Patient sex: F
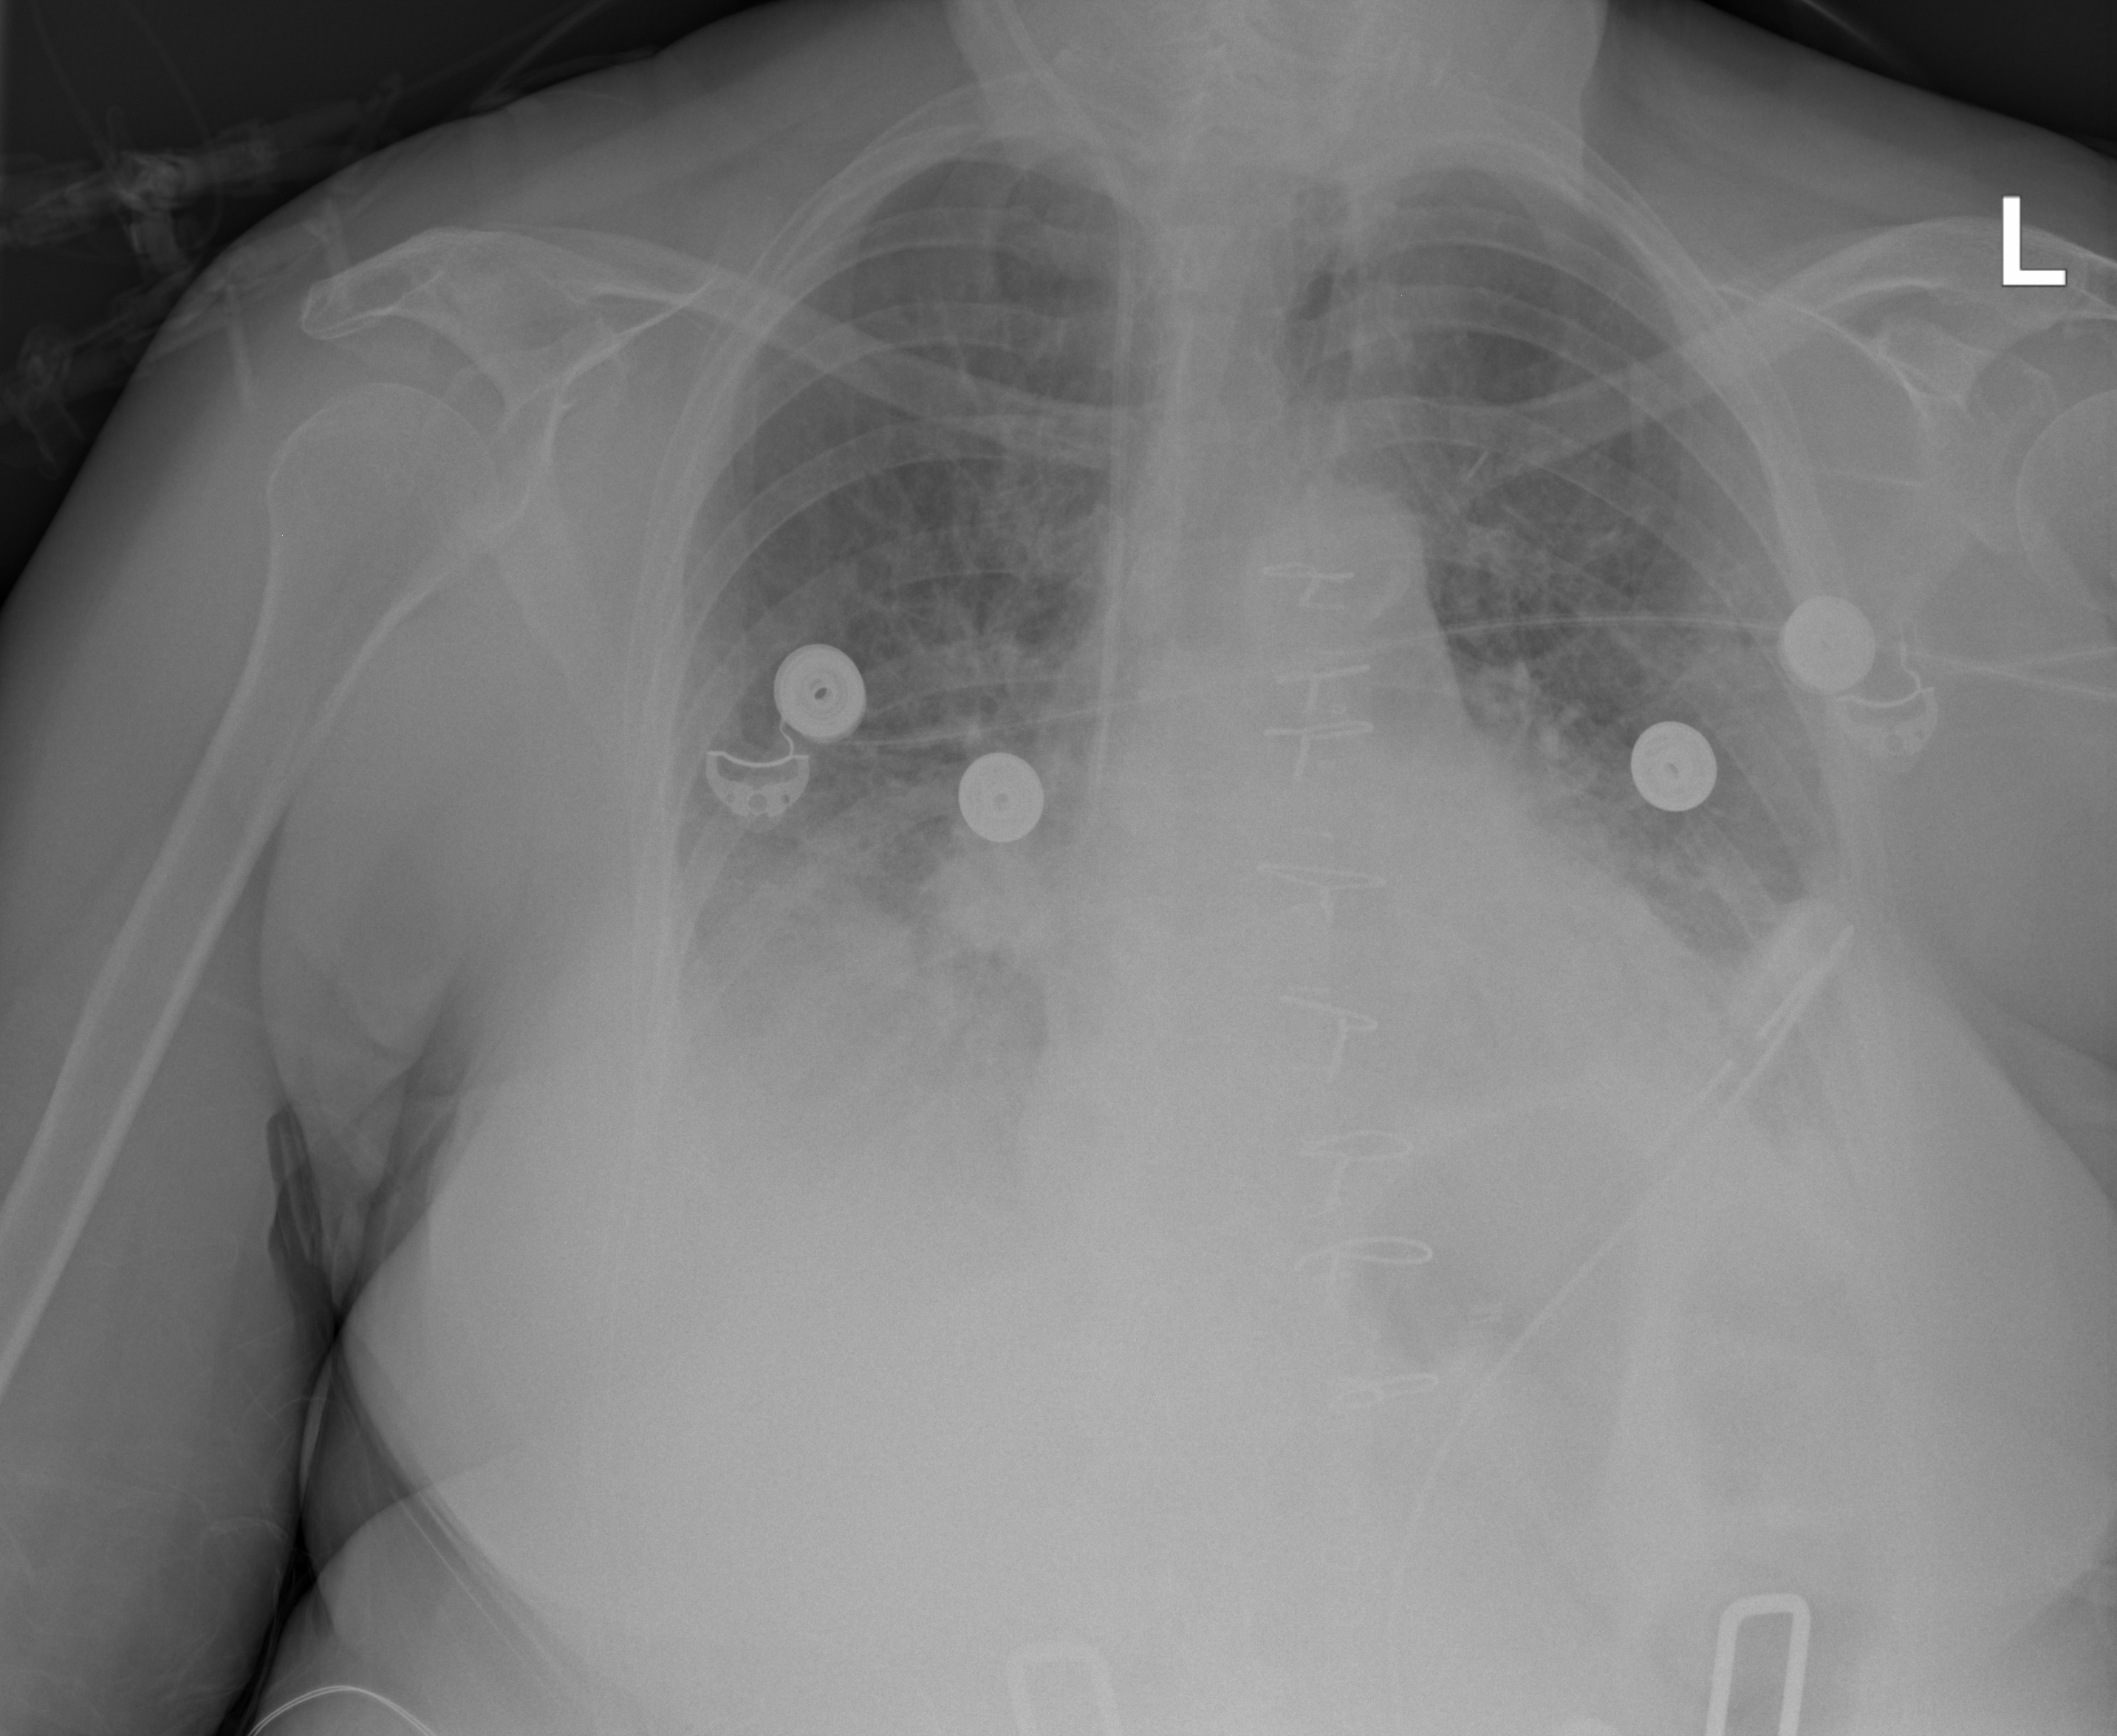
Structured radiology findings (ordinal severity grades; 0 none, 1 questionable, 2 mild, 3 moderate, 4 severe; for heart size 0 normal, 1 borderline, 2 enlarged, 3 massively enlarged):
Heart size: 1
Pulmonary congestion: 2
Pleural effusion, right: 3
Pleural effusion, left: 2
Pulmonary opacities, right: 2
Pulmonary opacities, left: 0
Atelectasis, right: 2
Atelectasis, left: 2